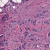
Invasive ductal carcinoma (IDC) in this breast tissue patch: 1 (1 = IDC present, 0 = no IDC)